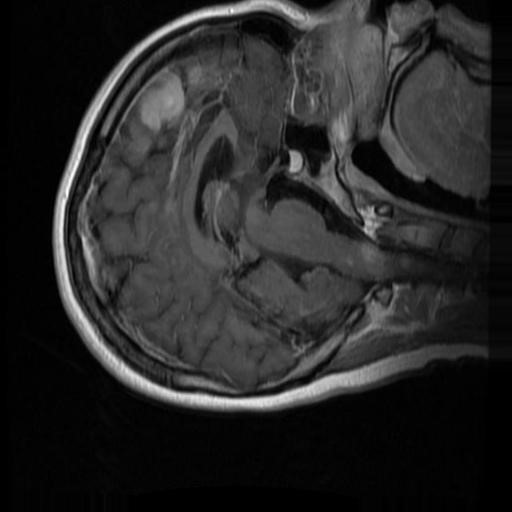
Label: brain_menin